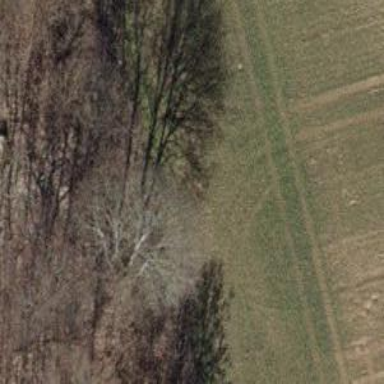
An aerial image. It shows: Grass track with grade4 surface.